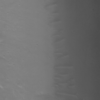
Label: not_dusty